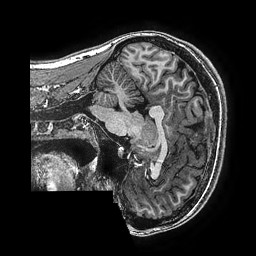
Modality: T1w
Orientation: sagittal
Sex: female
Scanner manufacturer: ge
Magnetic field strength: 3 T
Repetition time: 0.00766 s
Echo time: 0.003476 s